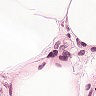
Metastatic tissue present: no